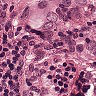
Metastatic tissue present: yes